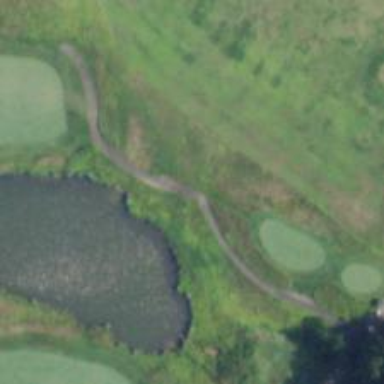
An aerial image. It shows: Path for both road and golf.